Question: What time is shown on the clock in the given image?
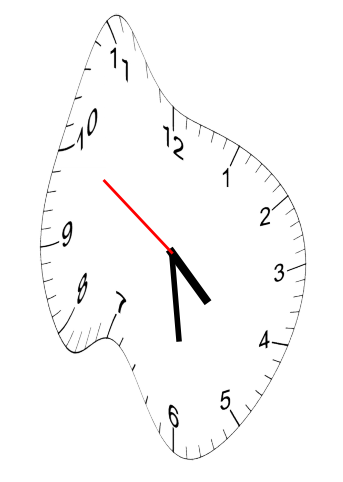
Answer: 04:28:50